Field crop: tomato
Growth stage: 2
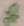
Species: solanum